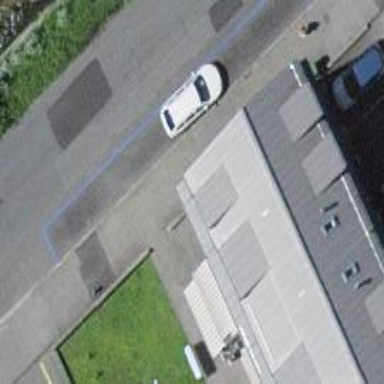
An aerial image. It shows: Surveillance object is present in the image.